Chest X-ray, PA view. Patient: 36 years old, sex F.
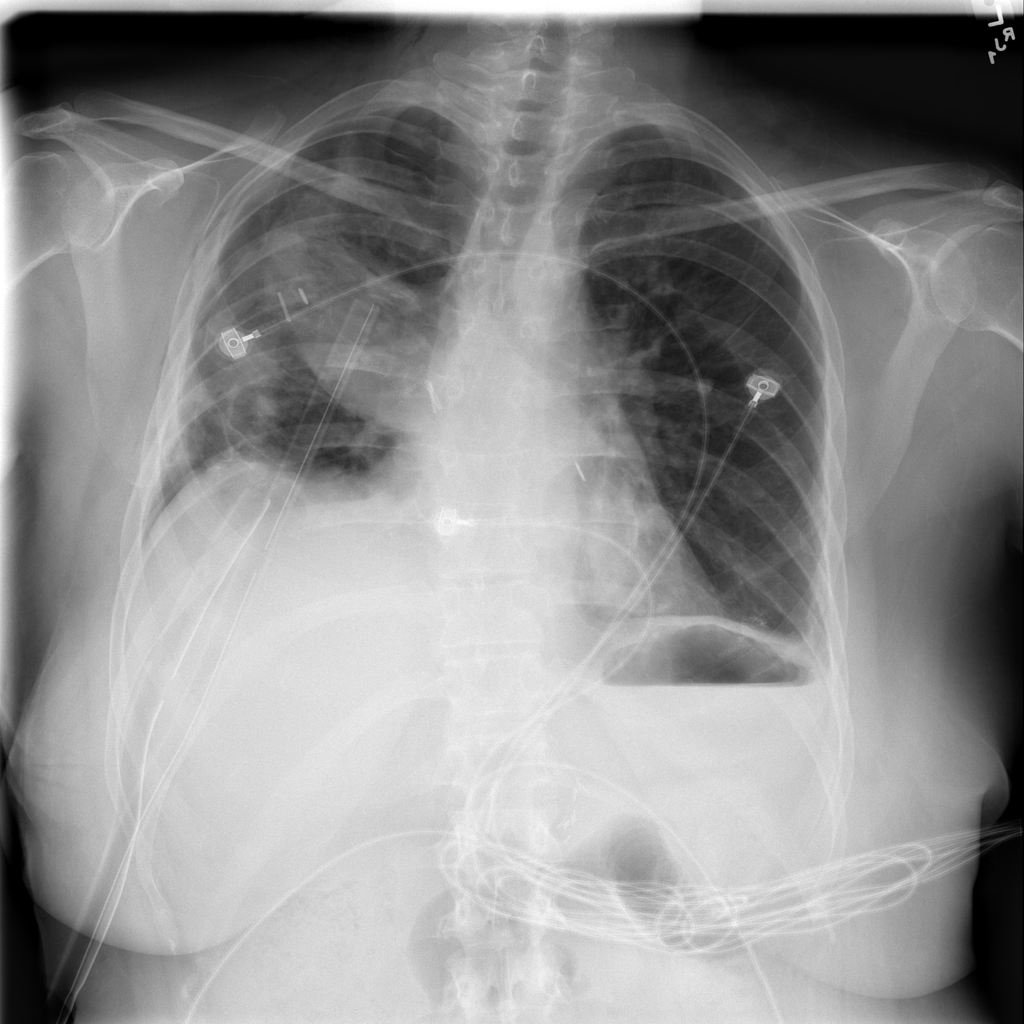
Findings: No Finding